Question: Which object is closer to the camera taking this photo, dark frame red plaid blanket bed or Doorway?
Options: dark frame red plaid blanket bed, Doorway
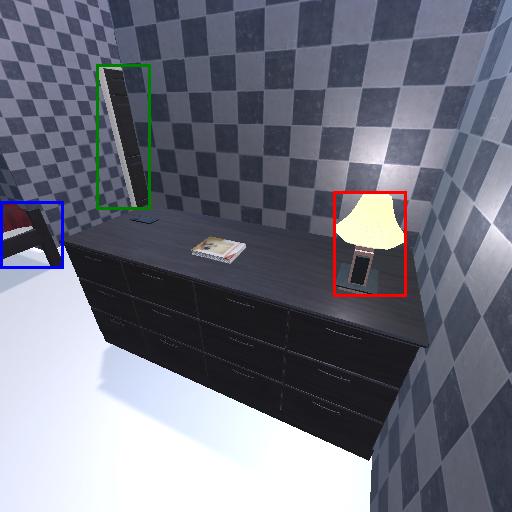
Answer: dark frame red plaid blanket bed